Question: I am trying to remove the padding between menu and navbar margin. I cant seem to find an answer.
'''
header nav #logo {
padding: -10px; }
'''
'''
<header>
<nav class="navbar navbar-expand-lg navbar-light bg-light" style="background-color: red;">
<a class="navbar-brand" href="#">
<img id="logo" src="images/logo.png" width="60" height="60">
</a>
<button class="navbar-toggler" type="button" data-toggle="collapse" data-target="#navbarSupportedContent"
aria-controls="navbarSupportedContent" aria-expanded="false" aria-label="Toggle navigation">
<span class="navbar-toggler-icon"></span>
</button>
<div class="collapse navbar-collapse" id="navbarSupportedContent">
<ul class="navbar-nav mr-auto">
<li class="nav-item active">
<a class="nav-link" href="#">Home <span class="sr-only">(current)</span></a>
</li>
<li class="nav-item">
<a class="nav-link" href="#">Link</a>
</li>
<li class="nav-item">
<a class="nav-link disabled" href="#">Disabled</a>
</li>
</ul>
<form class="form-inline my-2 my-lg-0">
<input class="form-control mr-sm-2" type="text" placeholder="Search" aria-label="Search">
<button class="btn btn-outline-success my-2 my-sm-0" type="submit">Search</button>
</form>
</div>
</nav>
</header>
'''

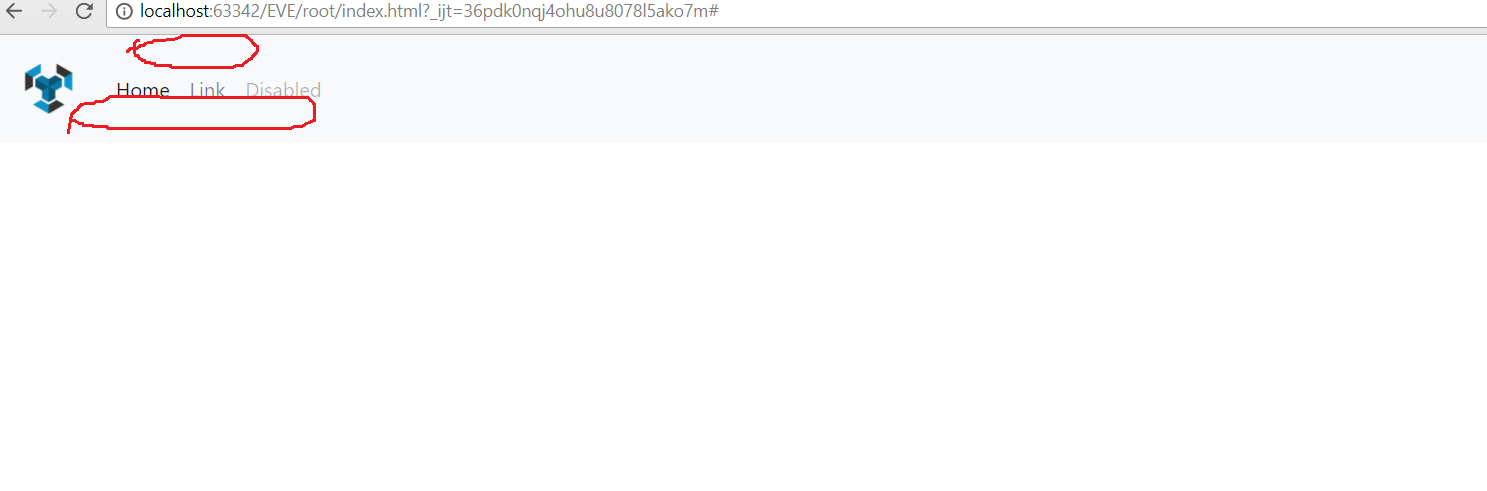
Answer: Use the Bootstrap 4 <URL>.
<URL>
'py-0' sets vertical (y-axis) padding to 0.
'''
<nav class="navbar navbar-dark py-0 bg-primary navbar-expand-lg">
<a class="navbar-brand" href="#">Logo</a>
<div class="navbar-collapse collapse" id="navbarNav">
<ul class="navbar-nav">
<li class="nav-item py-0"><a href="#" class="nav-link">Link</a></li>
</ul>
</div>
</nav>
'''